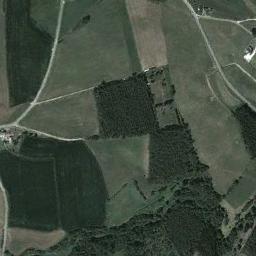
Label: rectangular_farmland